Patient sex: F
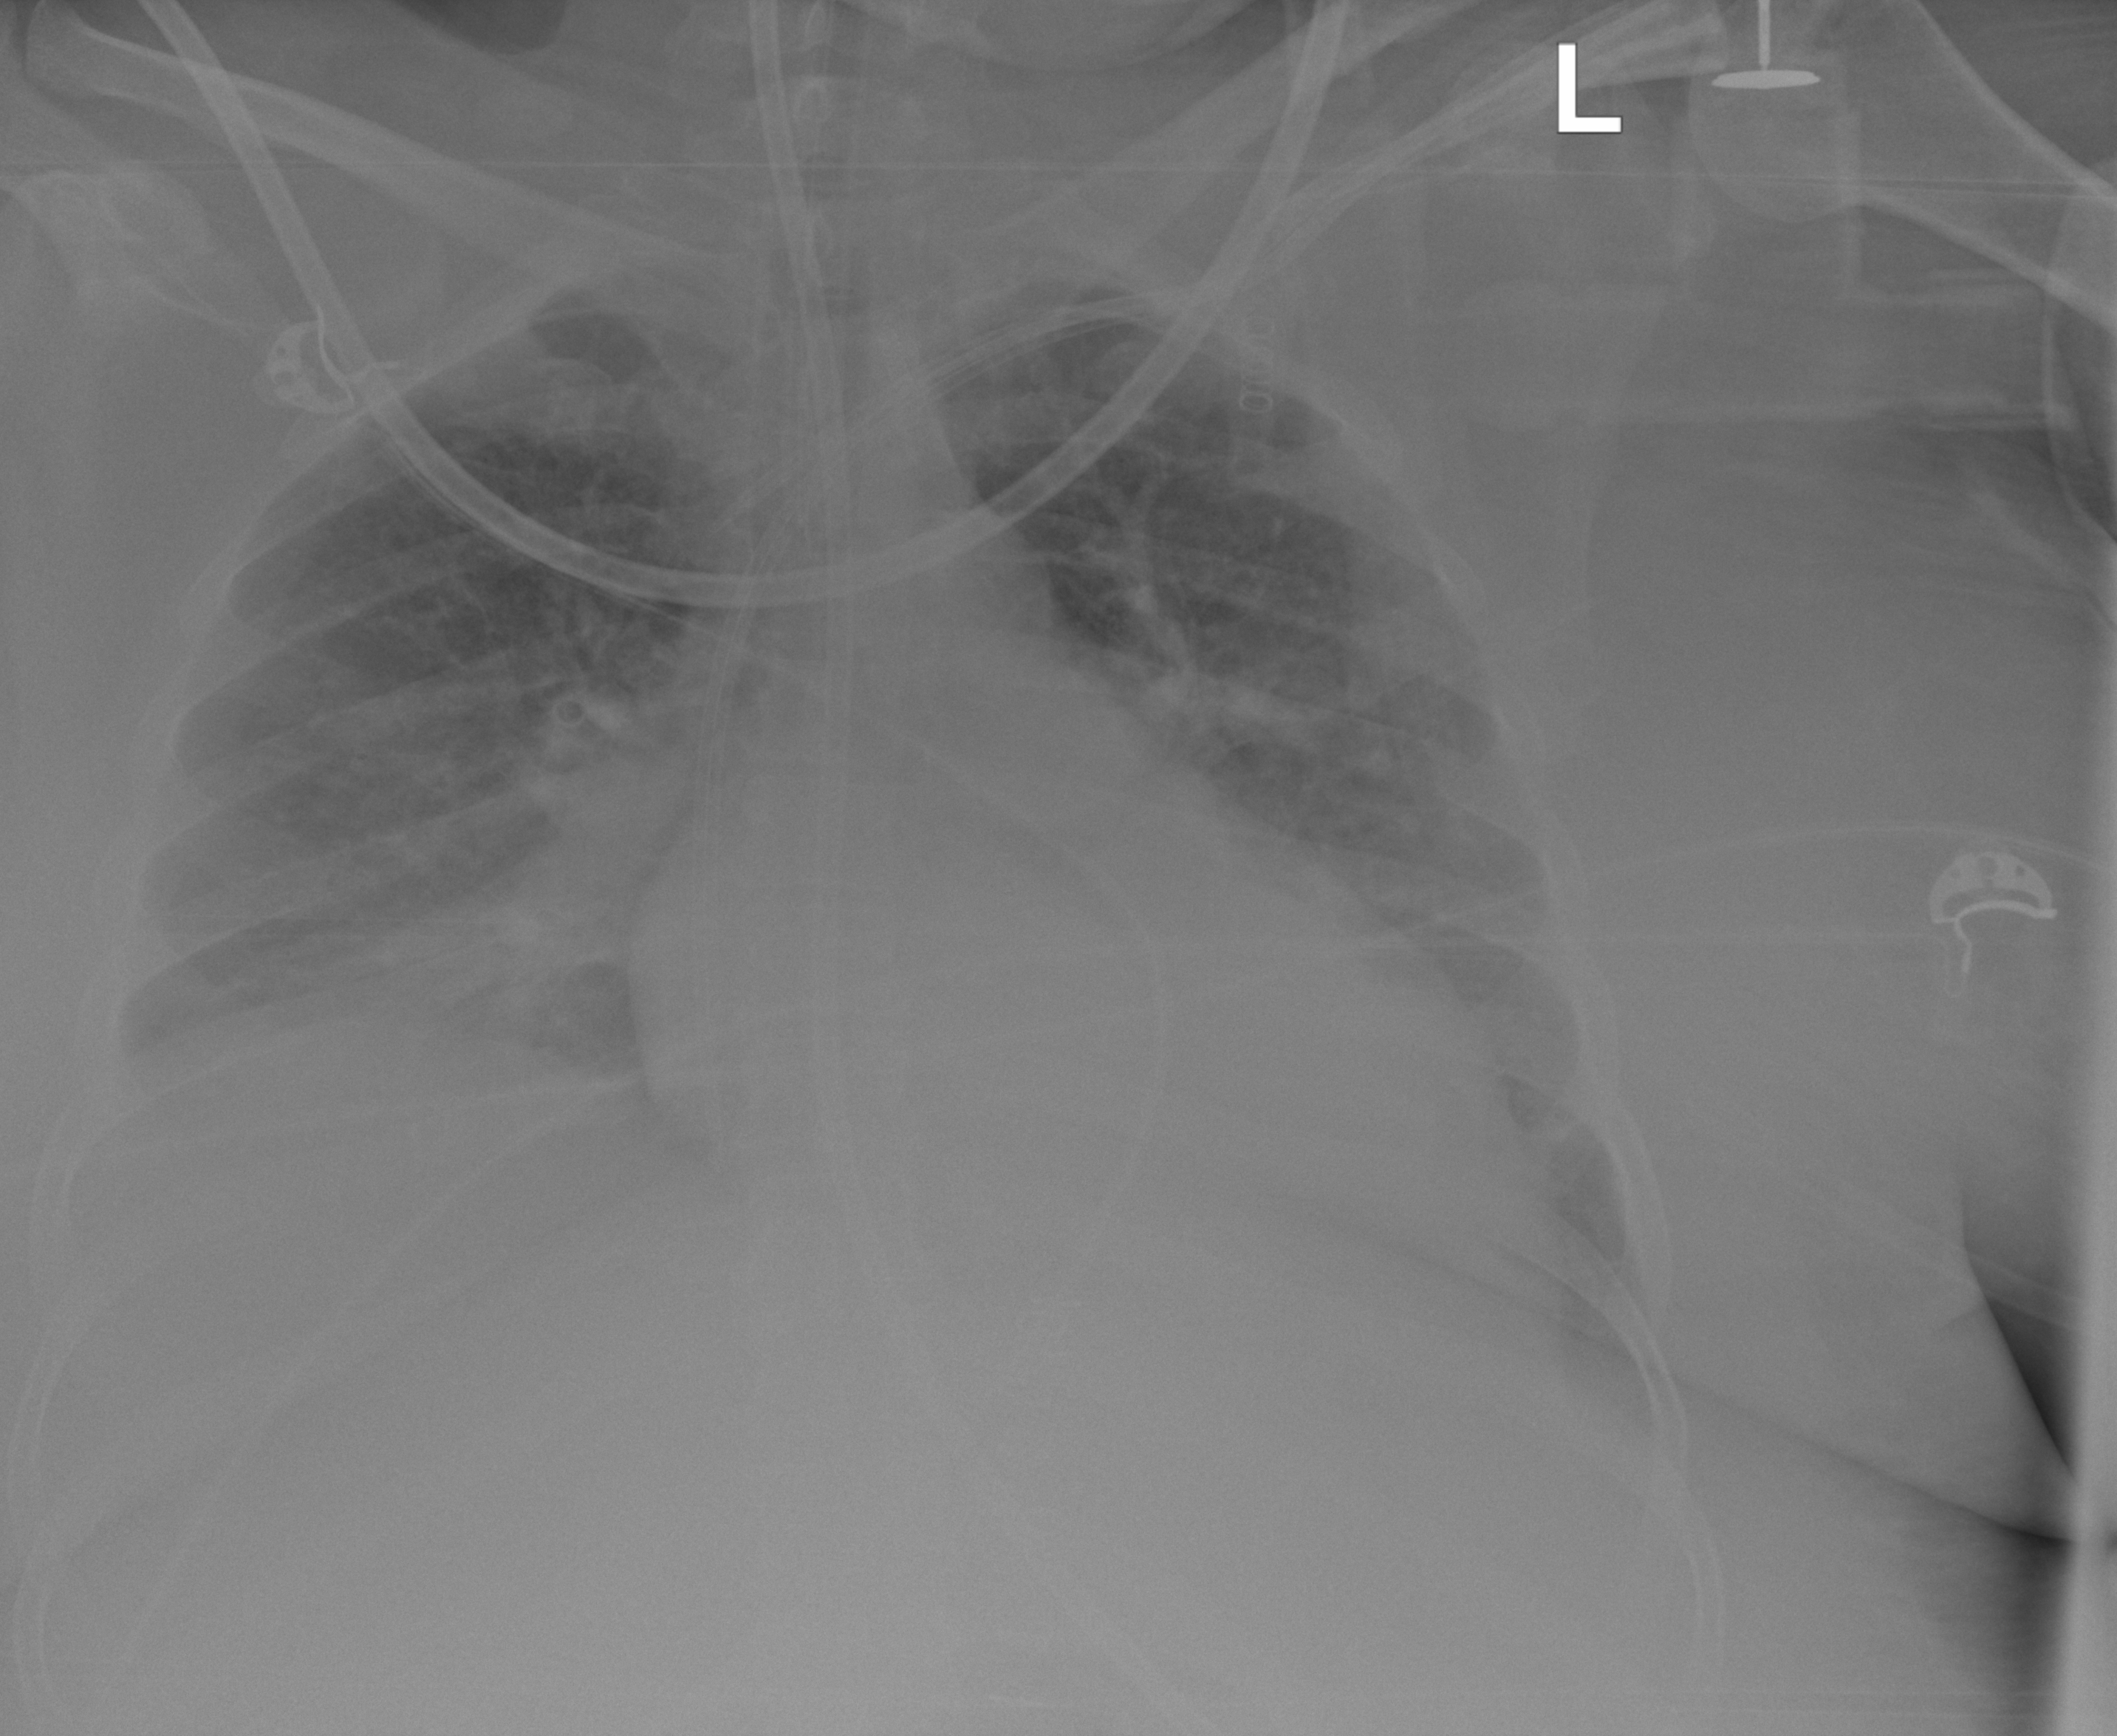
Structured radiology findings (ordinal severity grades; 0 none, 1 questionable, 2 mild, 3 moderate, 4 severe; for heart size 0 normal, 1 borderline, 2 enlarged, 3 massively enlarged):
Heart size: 2
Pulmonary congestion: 2
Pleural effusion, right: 2
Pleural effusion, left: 1
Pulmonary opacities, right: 1
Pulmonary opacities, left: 1
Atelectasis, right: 2
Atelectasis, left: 2